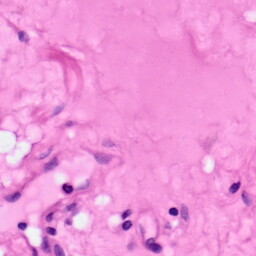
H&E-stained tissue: Pancreatic